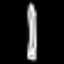
Label: pencil